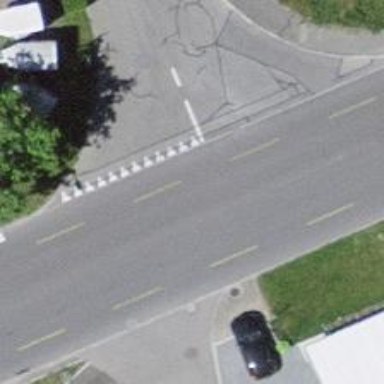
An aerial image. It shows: Asphalt secondary road with dedicated lane for cyclists on both sides.